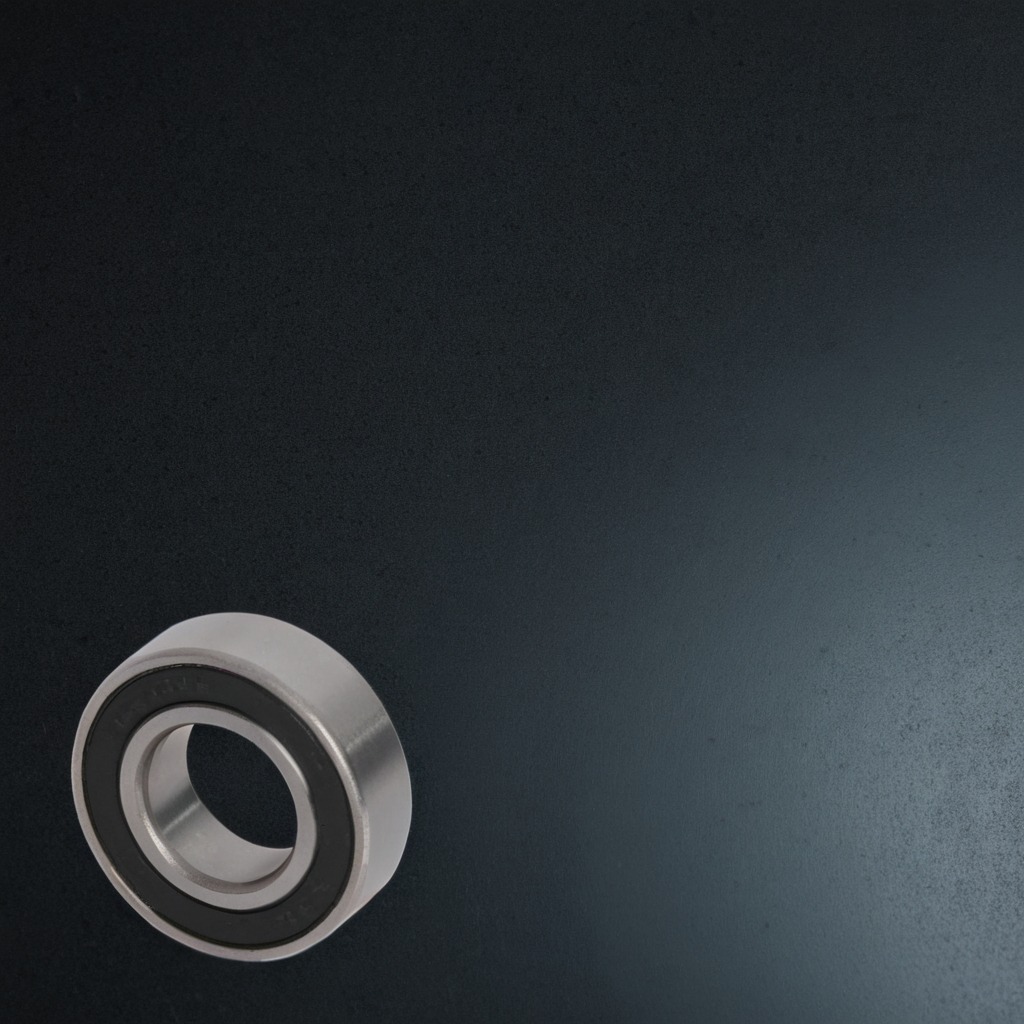
A metal ball bearing is lying on a clean granite table inside a workshop at night.